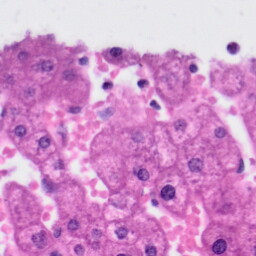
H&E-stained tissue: Liver